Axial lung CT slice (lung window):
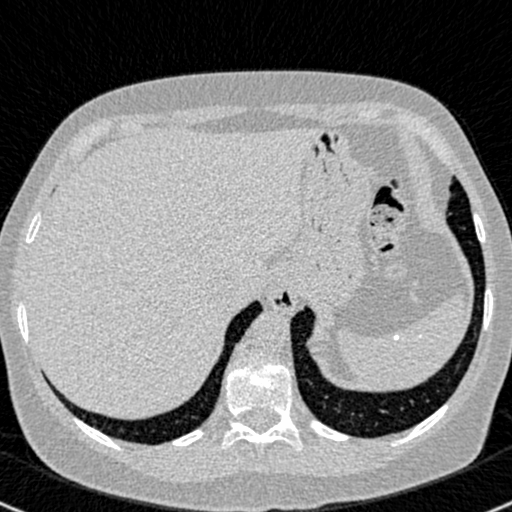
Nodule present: no